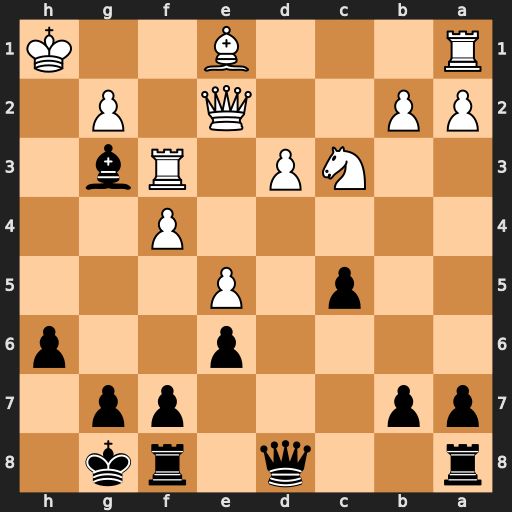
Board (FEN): r2q1rk1/pp3pp1/4p2p/2p1P3/5P2/2NP1Rb1/PP2Q1P1/R3B2K
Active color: b
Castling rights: -
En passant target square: -
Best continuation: Qh4+ Kg1 Qh2+ Kf1 Qh1#